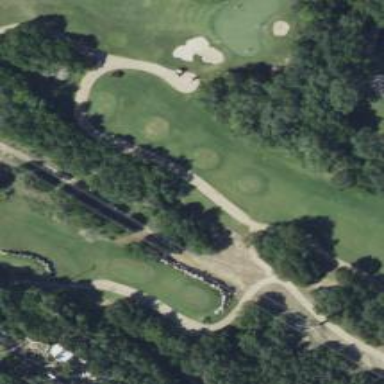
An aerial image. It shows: Path used for both walking and golf.